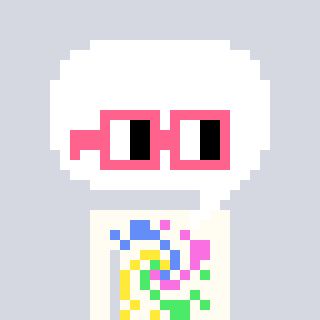
a pixel art character with square pink glasses, a speech bubble-shaped head and a grayscale-colored body on a cool background